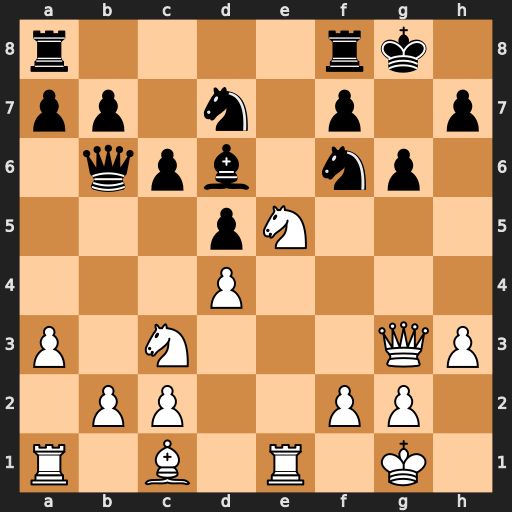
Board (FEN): r4rk1/pp1n1p1p/1qpb1np1/3pN3/3P4/P1N3QP/1PP2PP1/R1B1R1K1
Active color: w
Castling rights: -
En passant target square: -
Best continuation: Nxd7 Bxg3 Nxb6